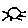
Label: sun